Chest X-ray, AP view. Patient: 34 years old, sex M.
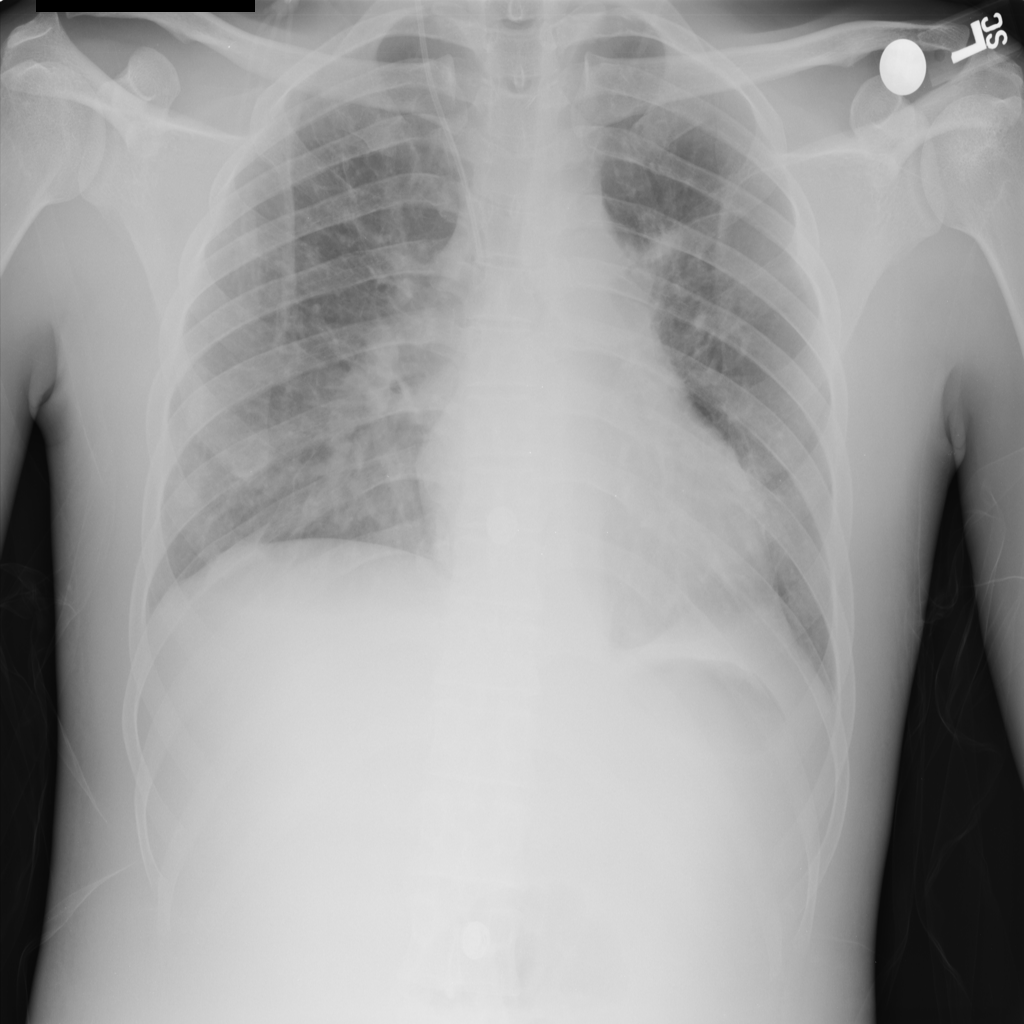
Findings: Effusion